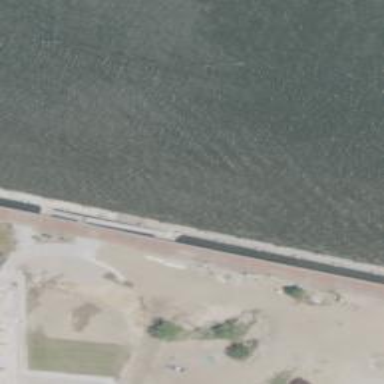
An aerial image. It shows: Man-made pier.